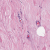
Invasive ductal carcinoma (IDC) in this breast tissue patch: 0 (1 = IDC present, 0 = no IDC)